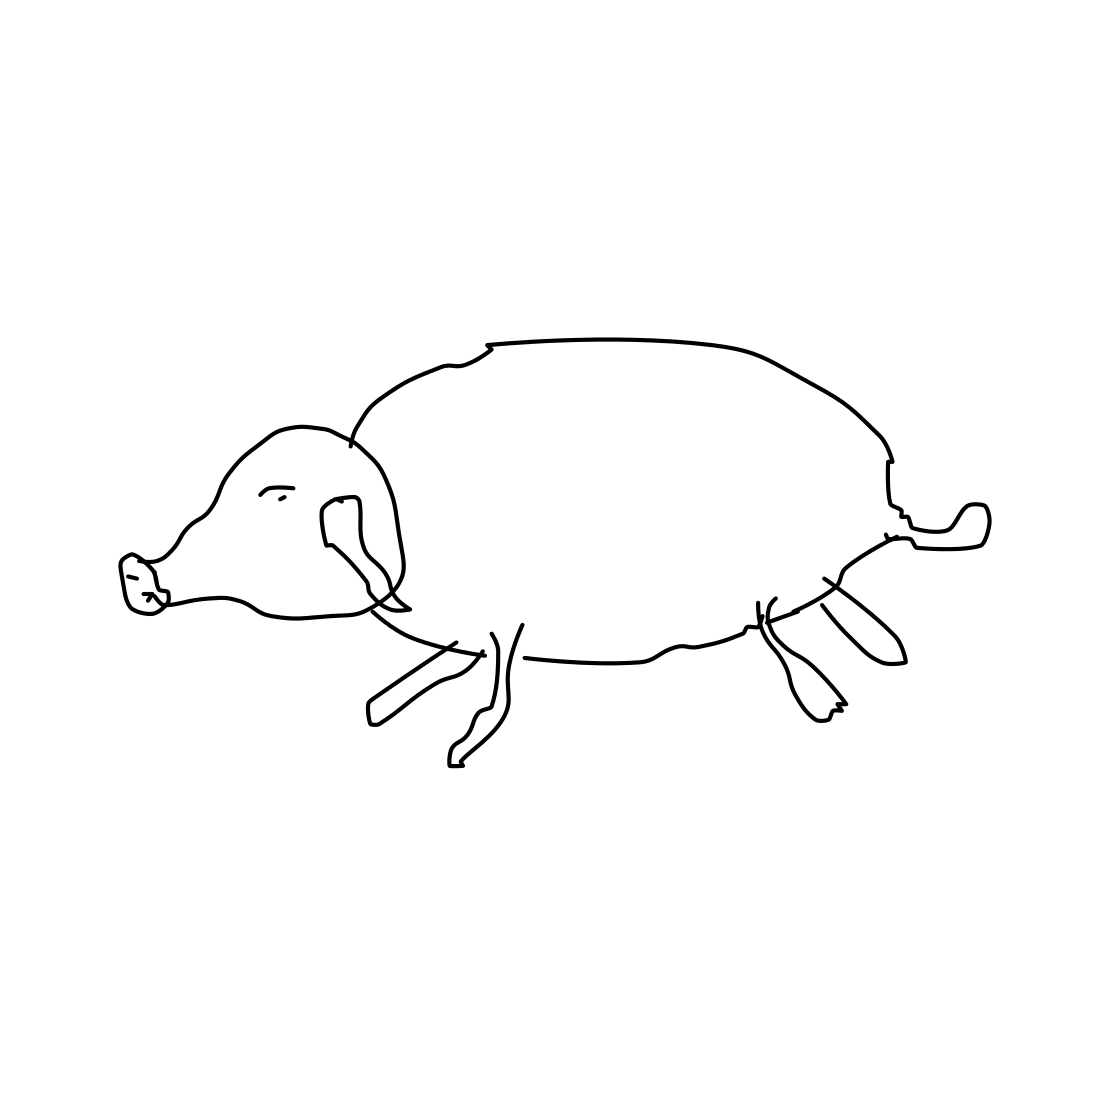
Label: pig